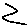
Label: zigzag